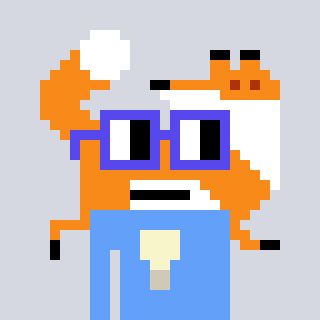
a pixel art character with square blue glasses, a fox-shaped head and a blue-colored body on a cool background